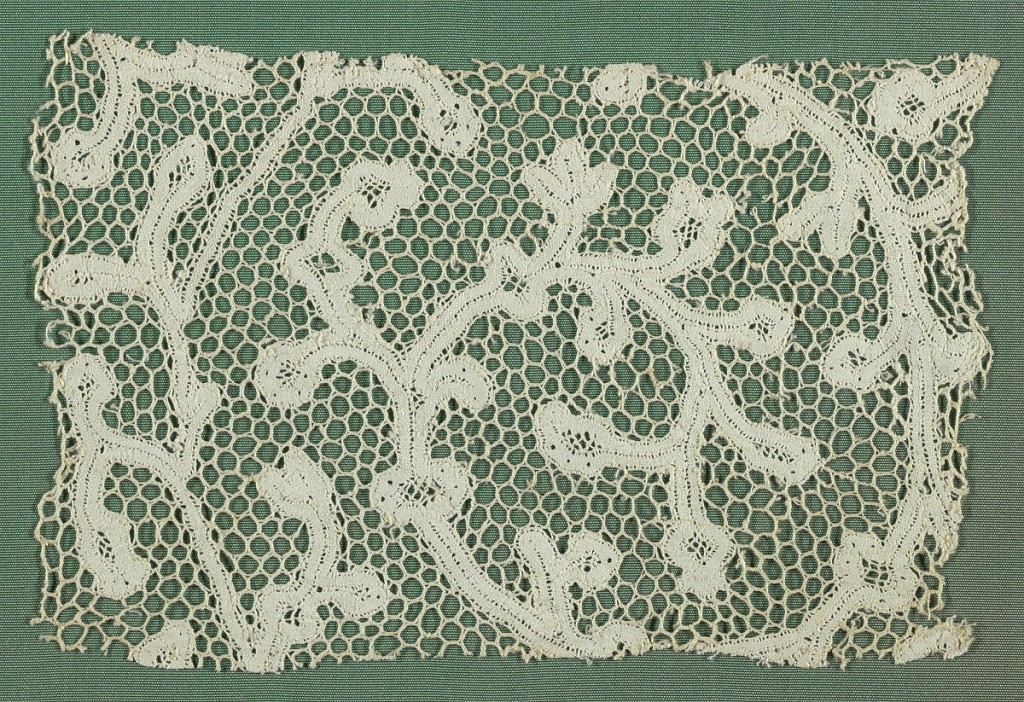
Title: Bobbin Lace 3
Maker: Cooper Union Museum
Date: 17th century
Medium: linen Technique: bobbin lace
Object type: Fragment
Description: Cut fragment with scrolling vine motif. Previously mounted on a fabric-covered board for study.